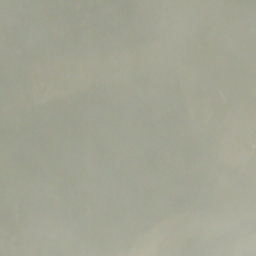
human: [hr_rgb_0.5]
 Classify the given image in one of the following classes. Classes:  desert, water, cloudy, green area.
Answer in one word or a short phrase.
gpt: cloudy